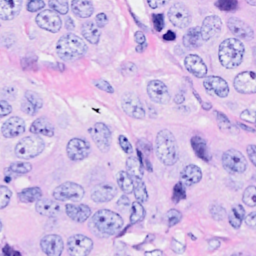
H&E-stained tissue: Breast